Question: I installed the gem into my rails app so I can enable users to upload pictures. Everything seems to be working fine locally. I then pushed to Heroku via the 'git push heroku master' command line prompt and then proceeded to interact with my app live online. When I try to upload a picture and then click on the submit button, an error message appears.

Here are my (updated)
'''
2014-07-01T06:50:55.157229+00:00 app[web.1]: Rendered layouts/_header.html.erb (0.7ms)
2014-07-01T06:50:56.211672+00:00 heroku[router]: at=info method=GET path="/about" host=omr-photoshare.herokuapp.com request_id=0b8e9a43-5ffd-4bae-aa4f-61e9f87dfdfc fwd="65.78.4.236" dyno=web.1 connect=2ms service=192ms status=304 bytes=845
2014-07-01T06:50:56.025883+00:00 app[web.1]: Started GET "/about" for 65.78.4.236 at 2014-07-01 06:50:56 +0000
2014-07-01T06:50:56.082614+00:00 app[web.1]: Rendered pages/about.html.erb within layouts/application (0.2ms)
2014-07-01T06:50:56.174581+00:00 app[web.1]: Completed 200 OK in 95ms (Views: 7.0ms | ActiveRecord: 86.8ms)
2014-07-01T06:50:56.079586+00:00 app[web.1]: Processing by PagesController#about as HTML
2014-07-01T06:50:56.173874+00:00 app[web.1]: Rendered layouts/_header.html.erb (90.3ms)
2014-07-01T06:50:57.026362+00:00 heroku[router]: at=info method=GET path="/users/edit" host=omr-photoshare.herokuapp.com request_id=9e7dbd9b-1e90-4cf0-b422-a39fc4dd86af fwd="65.78.4.236" dyno=web.1 connect=4ms service=26ms status=200 bytes=4509
2014-07-01T06:50:57.023820+00:00 app[web.1]: Rendered devise/registrations/edit.html.erb within layouts/application (6.5ms)
2014-07-01T06:50:57.007189+00:00 app[web.1]: Started GET "/users/edit" for 65.78.4.236 at 2014-07-01 06:50:57 +0000
2014-07-01T06:50:57.027133+00:00 app[web.1]: Completed 200 OK in 16ms (Views: 12.8ms | ActiveRecord: 1.3ms)
2014-07-01T06:50:57.010704+00:00 app[web.1]: Processing by Devise::RegistrationsController#edit as HTML
2014-07-01T06:50:57.026562+00:00 app[web.1]: Rendered layouts/_header.html.erb (0.5ms)
2014-07-01T06:50:58.037348+00:00 heroku[router]: at=info method=POST path="/users/sign_out" host=omr-photoshare.herokuapp.com request_id=62ed2279-f63e-4c4f-9721-7b1361348276 fwd="65.78.4.236" dyno=web.1 connect=32ms service=41ms status=302 bytes=931
2014-07-01T06:50:58.138958+00:00 heroku[router]: at=info method=GET path="/" host=omr-photoshare.herokuapp.com request_id=d36b09ab-feb9-4e13-8b07-97bda734f4cd fwd="65.78.4.236" dyno=web.1 connect=1ms service=72ms status=200 bytes=2809
2014-07-01T06:50:58.004542+00:00 app[web.1]: Started DELETE "/users/sign_out" for 65.78.4.236 at 2014-07-01 06:50:58 +0000
2014-07-01T06:50:58.034982+00:00 app[web.1]: Completed 302 Found in 25ms (ActiveRecord: 12.2ms)
2014-07-01T06:50:58.119933+00:00 app[web.1]: Processing by PagesController#home as HTML
2014-07-01T06:50:58.137550+00:00 app[web.1]: Rendered layouts/_header.html.erb (0.5ms)
2014-07-01T06:50:58.009338+00:00 app[web.1]: Processing by Devise::SessionsController#destroy as HTML
2014-07-01T06:50:58.116047+00:00 app[web.1]: Started GET "/" for 65.78.4.236 at 2014-07-01 06:50:58 +0000
2014-07-01T06:50:58.009357+00:00 app[web.1]: Parameters: {"authenticity_token"=>"5AnEyKY75EbCUcrc50OZjx2MOguNlKFceSaDg5DoFzw="}
2014-07-01T06:50:58.136033+00:00 app[web.1]: Rendered pages/home.html.erb within layouts/application (14.2ms)
2014-07-01T06:50:58.034741+00:00 app[web.1]: Redirected to http://omr-photoshare.herokuapp.com/
2014-07-01T06:50:58.138057+00:00 app[web.1]: Completed 200 OK in 18ms (Views: 16.7ms | ActiveRecord: 0.0ms)
2014-07-01T06:51:00.169842+00:00 heroku[router]: at=info method=GET path="/users/sign_in" host=omr-photoshare.herokuapp.com request_id=102f1369-f2c7-4c60-95fd-fdcf94c91f3b fwd="65.78.4.236" dyno=web.1 connect=1ms service=95ms status=200 bytes=3735
2014-07-01T06:51:00.148527+00:00 app[web.1]: Started GET "/users/sign_in" for 65.78.4.236 at 2014-07-01 06:51:00 +0000
2014-07-01T06:51:00.163967+00:00 app[web.1]: Rendered devise/shared/_links.erb (1.7ms)
2014-07-01T06:51:00.164009+00:00 app[web.1]: Rendered devise/sessions/new.html.erb within layouts/application (6.6ms)
2014-07-01T06:51:00.165306+00:00 app[web.1]: Rendered layouts/_header.html.erb (0.7ms)
2014-07-01T06:51:00.152352+00:00 app[web.1]: Processing by Devise::SessionsController#new as HTML
2014-07-01T06:51:00.165745+00:00 app[web.1]: Completed 200 OK in 13ms (Views: 10.2ms | ActiveRecord: 0.0ms)
2014-07-01T06:51:01.519186+00:00 heroku[router]: at=info method=POST path="/users/sign_in" host=omr-photoshare.herokuapp.com request_id=2e71a5f1-e10a-4158-af5c-6f80f8aac4a3 fwd="65.78.4.236" dyno=web.1 connect=9ms service=144ms status=302 bytes=1041
2014-07-01T06:51:01.575579+00:00 heroku[router]: at=info method=GET path="/" host=omr-photoshare.herokuapp.com request_id=304d9c4f-d607-4f37-aa75-bf07c48ace45 fwd="65.78.4.236" dyno=web.1 connect=3ms service=25ms status=200 bytes=2911
2014-07-01T06:51:01.571496+00:00 app[web.1]: Processing by PagesController#home as HTML
2014-07-01T06:51:01.518046+00:00 app[web.1]: Completed 302 Found in 133ms (ActiveRecord: 12.5ms)
2014-07-01T06:51:01.381342+00:00 app[web.1]: Started POST "/users/sign_in" for 65.78.4.236 at 2014-07-01 06:51:01 +0000
2014-07-01T06:51:01.576450+00:00 app[web.1]: Rendered layouts/_header.html.erb (0.5ms)
2014-07-01T06:51:01.384466+00:00 app[web.1]: Processing by Devise::SessionsController#create as HTML
2014-07-01T06:51:01.384511+00:00 app[web.1]: Parameters: {"utf8"=>"", "authenticity_token"=>"+8dZCduvFyzofV4G28jmxjsOXYrweHJ+cdJe3lEWPTQ=", "user"=>{"email"=>"cghazanfar10@gmail.com", "password"=>"[FILTERED]", "remember_me"=>"0"}, "commit"=>"Sign in"}
2014-07-01T06:51:01.517874+00:00 app[web.1]: Redirected to http://omr-photoshare.herokuapp.com/
2014-07-01T06:51:01.568980+00:00 app[web.1]: Started GET "/" for 65.78.4.236 at 2014-07-01 06:51:01 +0000
2014-07-01T06:51:01.575119+00:00 app[web.1]: Rendered pages/home.html.erb within layouts/application (2.4ms)
2014-07-01T06:51:01.576943+00:00 app[web.1]: Completed 200 OK in 5ms (Views: 3.1ms | ActiveRecord: 1.4ms)
2014-07-01T07:53:44.045215+00:00 heroku[web.1]: State changed from up to down
2014-07-01T07:53:44.044809+00:00 heroku[web.1]: Idling
2014-07-01T07:53:47.433692+00:00 app[web.1]: [2014-07-01 07:53:47] FATAL SignalException: SIGTERM
2014-07-01T07:53:47.433697+00:00 app[web.1]: /app/vendor/ruby-2.0.0/lib/ruby/2.0.0/webrick/server.rb:170:in 'select'
2014-07-01T07:53:47.433700+00:00 app[web.1]: /app/vendor/ruby-2.0.0/lib/ruby/2.0.0/webrick/server.rb:170:in 'block in start'
2014-07-01T07:53:47.433702+00:00 app[web.1]: /app/vendor/ruby-2.0.0/lib/ruby/2.0.0/webrick/server.rb:32:in 'start'
2014-07-01T07:53:47.433704+00:00 app[web.1]: /app/vendor/ruby-2.0.0/lib/ruby/2.0.0/webrick/server.rb:160:in 'start'
2014-07-01T07:53:47.433753+00:00 app[web.1]: /app/vendor/bundle
/ruby/2.0.0/gems/rack-1.5.2/lib/rack/handler/webrick.rb:14:in 'run'
2014-07-01T07:53:47.433755+00:00 app[web.1]: /app/vendor/bundle/ruby/2.0.0/gems/rack-1.5.2/lib/rack/server.rb:264:in 'start'
2014-07-01T07:53:47.433757+00:00 app[web.1]: /app/vendor/bundle/ruby/2.0.0/gems/railties-4.1.1/lib/rails/commands/server.rb:69:in 'start'
2014-07-01T07:53:47.433758+00:00 app[web.1]: /app/vendor/bundle/ruby/2.0.0/gems/railties-4.1.1/lib/rails/commands/commands_tasks.rb:81:in 'block in server'
2014-07-01T07:53:47.433760+00:00 app[web.1]: /app/vendor/bundle/ruby/2.0.0/gems/railties-4.1.1/lib/rails/commands/commands_tasks.rb:76:in 'tap'
2014-07-01T07:53:47.433761+00:00 app[web.1]: /app/vendor/bundle/ruby/2.0.0/gems/railties-4.1.1/lib/rails/commands/commands_tasks.rb:76:in 'server'
2014-07-01T07:53:47.433763+00:00 app[web.1]: /app/vendor/bundle/ruby/2.0.0/gems/railties-4.1.1/lib/rails/commands/commands_tasks.rb:40:in 'run_command!'
2014-07-01T07:53:47.433764+00:00 app[web.1]: /app/vendor/bundle/ruby/2.0.0/gems/railties-4.1.1/lib/rails/commands.rb:17:in '<top (required)>'
2014-07-01T07:53:47.433766+00:00 app[web.1]: bin/rails:8:in 'require'
2014-07-01T07:53:47.433767+00:00 app[web.1]: bin/rails:8:in '<main>'
2014-07-01T07:53:47.433773+00:00 app[web.1]: [2014-07-01 07:53:47] INFO going to shutdown ...
2014-07-01T07:53:47.433817+00:00 app[web.1]: [2014-07-01 07:53:47] INFO WEBrick::HTTPServer#start done.
2014-07-01T07:53:47.433890+00:00 app[web.1]: Exiting
2014-07-01T07:53:49.611381+00:00 heroku[web.1]: Process exited with status 143
2014-07-01T07:53:46.855962+00:00 heroku[web.1]: Stopping all processes with SIGTERM
2014-07-01T15:33:01.545336+00:00 heroku[web.1]: Unidling
2014-07-01T15:33:01.545628+00:00 heroku[web.1]: State changed from down to starting
2014-07-01T15:33:08.727524+00:00 app[web.1]: [2014-07-01 15:33:08] INFO WEBrick 1.3.1
2014-07-01T15:33:08.727547+00:00 app[web.1]: [2014-07-01 15:33:08] INFO ruby 2.0.0 (2014-05-08) [x86_64-linux]
2014-07-01T15:33:08.727961+00:00 app[web.1]: [2014-07-01 15:33:08] INFO WEBrick::HTTPServer#start: pid=2 port=36532
2014-07-01T15:33:04.638475+00:00 heroku[web.1]: Starting process with command 'bin/rails server -p 36532 -e production'
2014-07-01T15:33:09.317544+00:00 heroku[web.1]: State changed from starting to up
2014-07-01T15:33:10.624767+00:00 heroku[router]: at=info method=GET path="/favicon.ico" host=omr-photoshare.herokuapp.com request_id=10c1d02a-1e17-4a48-9838-c35c2d530b52 fwd="66.249.83.39" dyno=web.1 connect=4ms service=8ms status=200 bytes=228
2014-07-01T16:38:20.572132+00:00 heroku[web.1]: State changed from up to down
2014-07-01T16:38:20.571809+00:00 heroku[web.1]: Idling
2014-07-01T16:38:25.614240+00:00 app[web.1]: [2014-07-01 16:38:25] FATAL SignalException: SIGTERM
2014-07-01T16:38:25.614249+00:00 app[web.1]: /app/vendor/ruby-2.0.0/lib/ruby/2.0.0/webrick/server.rb:170:in 'select'
2014-07-01T16:38:25.614252+00:00 app[web.1]: /app/vendor/ruby-2.0.0/lib/ruby/2.0.0/webrick/server.rb:170:in 'block in start'
2014-07-01T16:38:25.614254+00:00 app[web.1]: /app/vendor/ruby-2.0.0/lib/ruby/2.0.0/webrick/server.rb:32:in 'start'
2014-07-01T16:38:25.614255+00:00 app[web.1]: /app/vendor/ruby-2.0.0/lib/ruby/2.0.0/webrick/server.rb:160:in 'start'
2014-07-01T16:38:25.614257+00:00 app[web.1]: /app/vendor/bundle/ruby/2.0.0/gems/rack-1.5.2/lib/rack/handler/webrick.rb:14:in 'run'
2014-07-01T16:38:25.614260+00:00 app[web.1]: /app/vendor/bundle/ruby/2.0.0/gems/railties-4.1.1/lib/rails/commands/server.rb:69:in 'start'
2014-07-01T16:38:25.614258+00:00 app[web.1]: /app/vendor/bundle/ruby/2.0.0/gems/rack-1.5.2/lib/rack/server.rb:264:in 'start'
2014-07-01T16:38:25.614262+00:00 app[web.1]: /app/vendor/bundle/ruby/2.0.0/gems/railties-4.1.1/lib/rails/commands/commands_tasks.rb:81:in 'block in server'
2014-07-01T16:38:25.614268+00:00 app[web.1]: /app/vendor/bundle/ruby/2.0.0/gems/railties-4.1.1/lib/rails/commands.rb:17:in '<top (required)>'
2014-07-01T16:38:25.614263+00:00 app[web.1]: /app/vendor/bundle/ruby/2.0.0/gems/railties-4.1.1/lib/rails/commands/commands_tasks.rb:76:in 'tap'
2014-07-01T16:38:25.614342+00:00 app[web.1]: [2014-07-01 16:38:25] INFO going to shutdown ...
2014-07-01T16:38:25.614455+00:00 app[web.1]: => Ctrl-C to shutdown server
2014-07-01T16:38:25.614272+00:00 app[web.1]: bin/rails:8:in '<main>'
2014-07-01T16:38:25.614452+00:00 app[web.1]: => Run 'rails server -h' for more startup options
2014-07-01T16:38:25.614265+00:00 app[web.1]: /app/vendor/bundle/ruby/2.0.0/gems/railties-4.1.1/lib/rails/commands/commands_tasks.rb:76:in 'server'
2014-07-01T16:38:25.614266+00:00 app[web.1]: /app/vendor/bundle/ruby/2.0.0/gems/railties-4.1.1/lib/rails/commands/commands_tasks.rb:40:in 'run_command!'
2014-07-01T16:38:25.614270+00:00 app[web.1]: bin/rails:8:in 'require'
2014-07-01T16:38:25.614406+00:00 app[web.1]: [2014-07-01 16:38:25] INFO WEBrick::HTTPServer#start done.
2014-07-01T16:38:25.614450+00:00 app[web.1]: => Rails 4.1.1 application starting in production on http://0.0.0.0:36532
2014-07-01T16:38:25.614475+00:00 app[web.1]: Exiting
2014-07-01T16:38:25.614448+00:00 app[web.1]: => Booting WEBrick
2014-07-01T16:38:25.614453+00:00 app[web.1]: => Notice: server is listening on all interfaces (0.0.0.0). Consider using 127.0.0.1 (--binding option)
2014-07-01T16:38:24.918023+00:00 heroku[web.1]: Stopping all processes with SIGTERM
2014-07-01T16:38:28.512103+00:00 heroku[web.1]: Process exited with status 143
'''
'''
class PinsController < ApplicationController
before_action :set_pin, only: [:show, :edit, :update, :destroy]
before_action :correct_user, only: [:edit, :update, :destroy]
before_action :authenticate_user!, except: [:index, :show]
def index
@pins = Pin.all
end
def show
end
def new
@pin = current_user.pins.build
end
def edit
end
def create
@pin = current_user.pins.build(pin_params)
if @pin.save
redirect_to @pin, notice: 'Pin was successfully created.'
else
render action: 'new'
end
end
def update
if @pin.update(pin_params)
redirect_to @pin, notice: 'Pin was successfully updated.'
else
render action: 'edit'
end
end
def destroy
@pin.destroy
redirect_to pins_url
end
private
# Use callbacks to share common setup or constraints between actions.
def set_pin
@pin = Pin.find(params[:id])
end
def correct_user
@pin = current_user.pins.find_by(id: params[:id] )
redirect_to pins_path, notice: "Not authorized to edit this Pin" if @pin.nil?
end
# Never trust parameters from the scary internet, only allow the white list through.
def pin_params
params.require(:pin).permit(:description, :image, :file_avatar)
end
end
'''
'''
class Pin < ActiveRecord::Base
belongs_to :user
has_attached_file :image, :styles => { :medium => "300x300>", :thumb => "100x100>" }
validates_attachment :image, content_type: { content_type: ["image/jpg", "image/jpeg", "image/png", "image/gif"] }
end
'''
'''
class AddAttachmentImageToPins < ActiveRecord::Migration
def self.up
change_table :pins do |t|
t.attachment :image
end
end
def self.down
drop_attached_file :pins, :image
end
end
'''
And finally the
'''
source 'https://rubygems.org'
gem 'rails', '4.1.1'
gem 'sass-rails', '~> 4.0.3'
gem 'uglifier', '>= 1.3.0'
gem 'coffee-rails', '~> 4.0.0'
gem 'jquery-rails'
gem 'turbolinks'
gem 'jbuilder', '~> 2.0'
gem 'bootstrap-sass'
gem 'devise', '~> 3.2.4'
gem 'paperclip', github: 'thoughtbot/paperclip'
gem 'aws-sdk', '~> 1.45.0'
group :development, :test do
gem 'sqlite3'
end
group :production do
gem 'pg'
gem 'rails_12factor'
end
gem 'sdoc', '~> 0.4.0', group: :doc
gem 'spring', group: :development
'''
'''
Rails.application.configure do
config.cache_classes = true
config.eager_load = true
config.consider_all_requests_local = false
config.action_controller.perform_caching = true
config.serve_static_assets = false
# Compress JavaScripts and CSS.
config.assets.js_compressor = :uglifier
# config.assets.css_compressor = :sass
# Do not fallback to assets pipeline if a precompiled asset is missed.
config.assets.compile = false
# Generate digests for assets URLs.
config.assets.digest = true
# Version of your assets, change this if you want to expire all your assets.
config.assets.version = '1.0'
# Set to :debug to see everything in the log.
config.log_level = :info
config.i18n.fallbacks = true
# Send deprecation notices to registered listeners.
config.active_support.deprecation = :notify
# Use default logging formatter so that PID and timestamp are not suppressed.
config.log_formatter = ::Logger::Formatter.new
# Do not dump schema after migrations.
config.active_record.dump_schema_after_migration = false
#required for Heroku
#Note to set this to your actual host
config.action_mailer.default_url_options = { host: 'http://omr-photoshare.herokuapp.com/' }
# sets paperclip to upload image to aws
config.paperclip_defaults = {
:storage => :s3,
:s3_credentials => {
:bucket => ENV['S3_BUCKET_NAME'],
:access_key_id => ENV['AWS_ACCESS_KEY_ID'],
:secret_access_key => ENV['AWS_SECRET_ACCESS_KEY']
}
}
end
'''
So far everything seemed to work until I started to interact with my app online through .
Here is my repo: <URL>
Thanks for any future help.
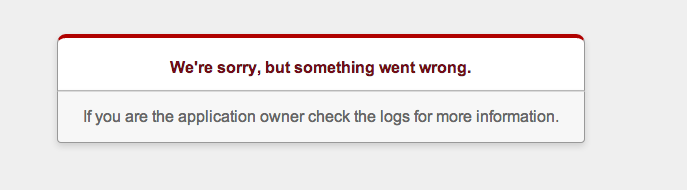
Answer: Here's your error:
'''
Paperclip::Error (Pin model missing required attr_accessor for 'image_file_name'):
'''
This is typically because you have either not included the 'has_attached_file' helper in your 'paperclip' model, or you have not performed the <URL>
If it works in development, it will likely mean you have not got the 'db' set up on Heroku - which can be fixed by using the following:
'''
$ heroku run rake db:migrate
'''